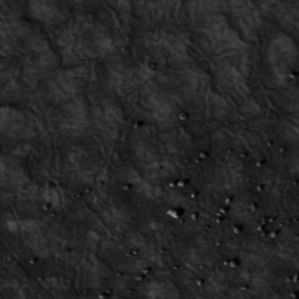
Label: non_frost